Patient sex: M
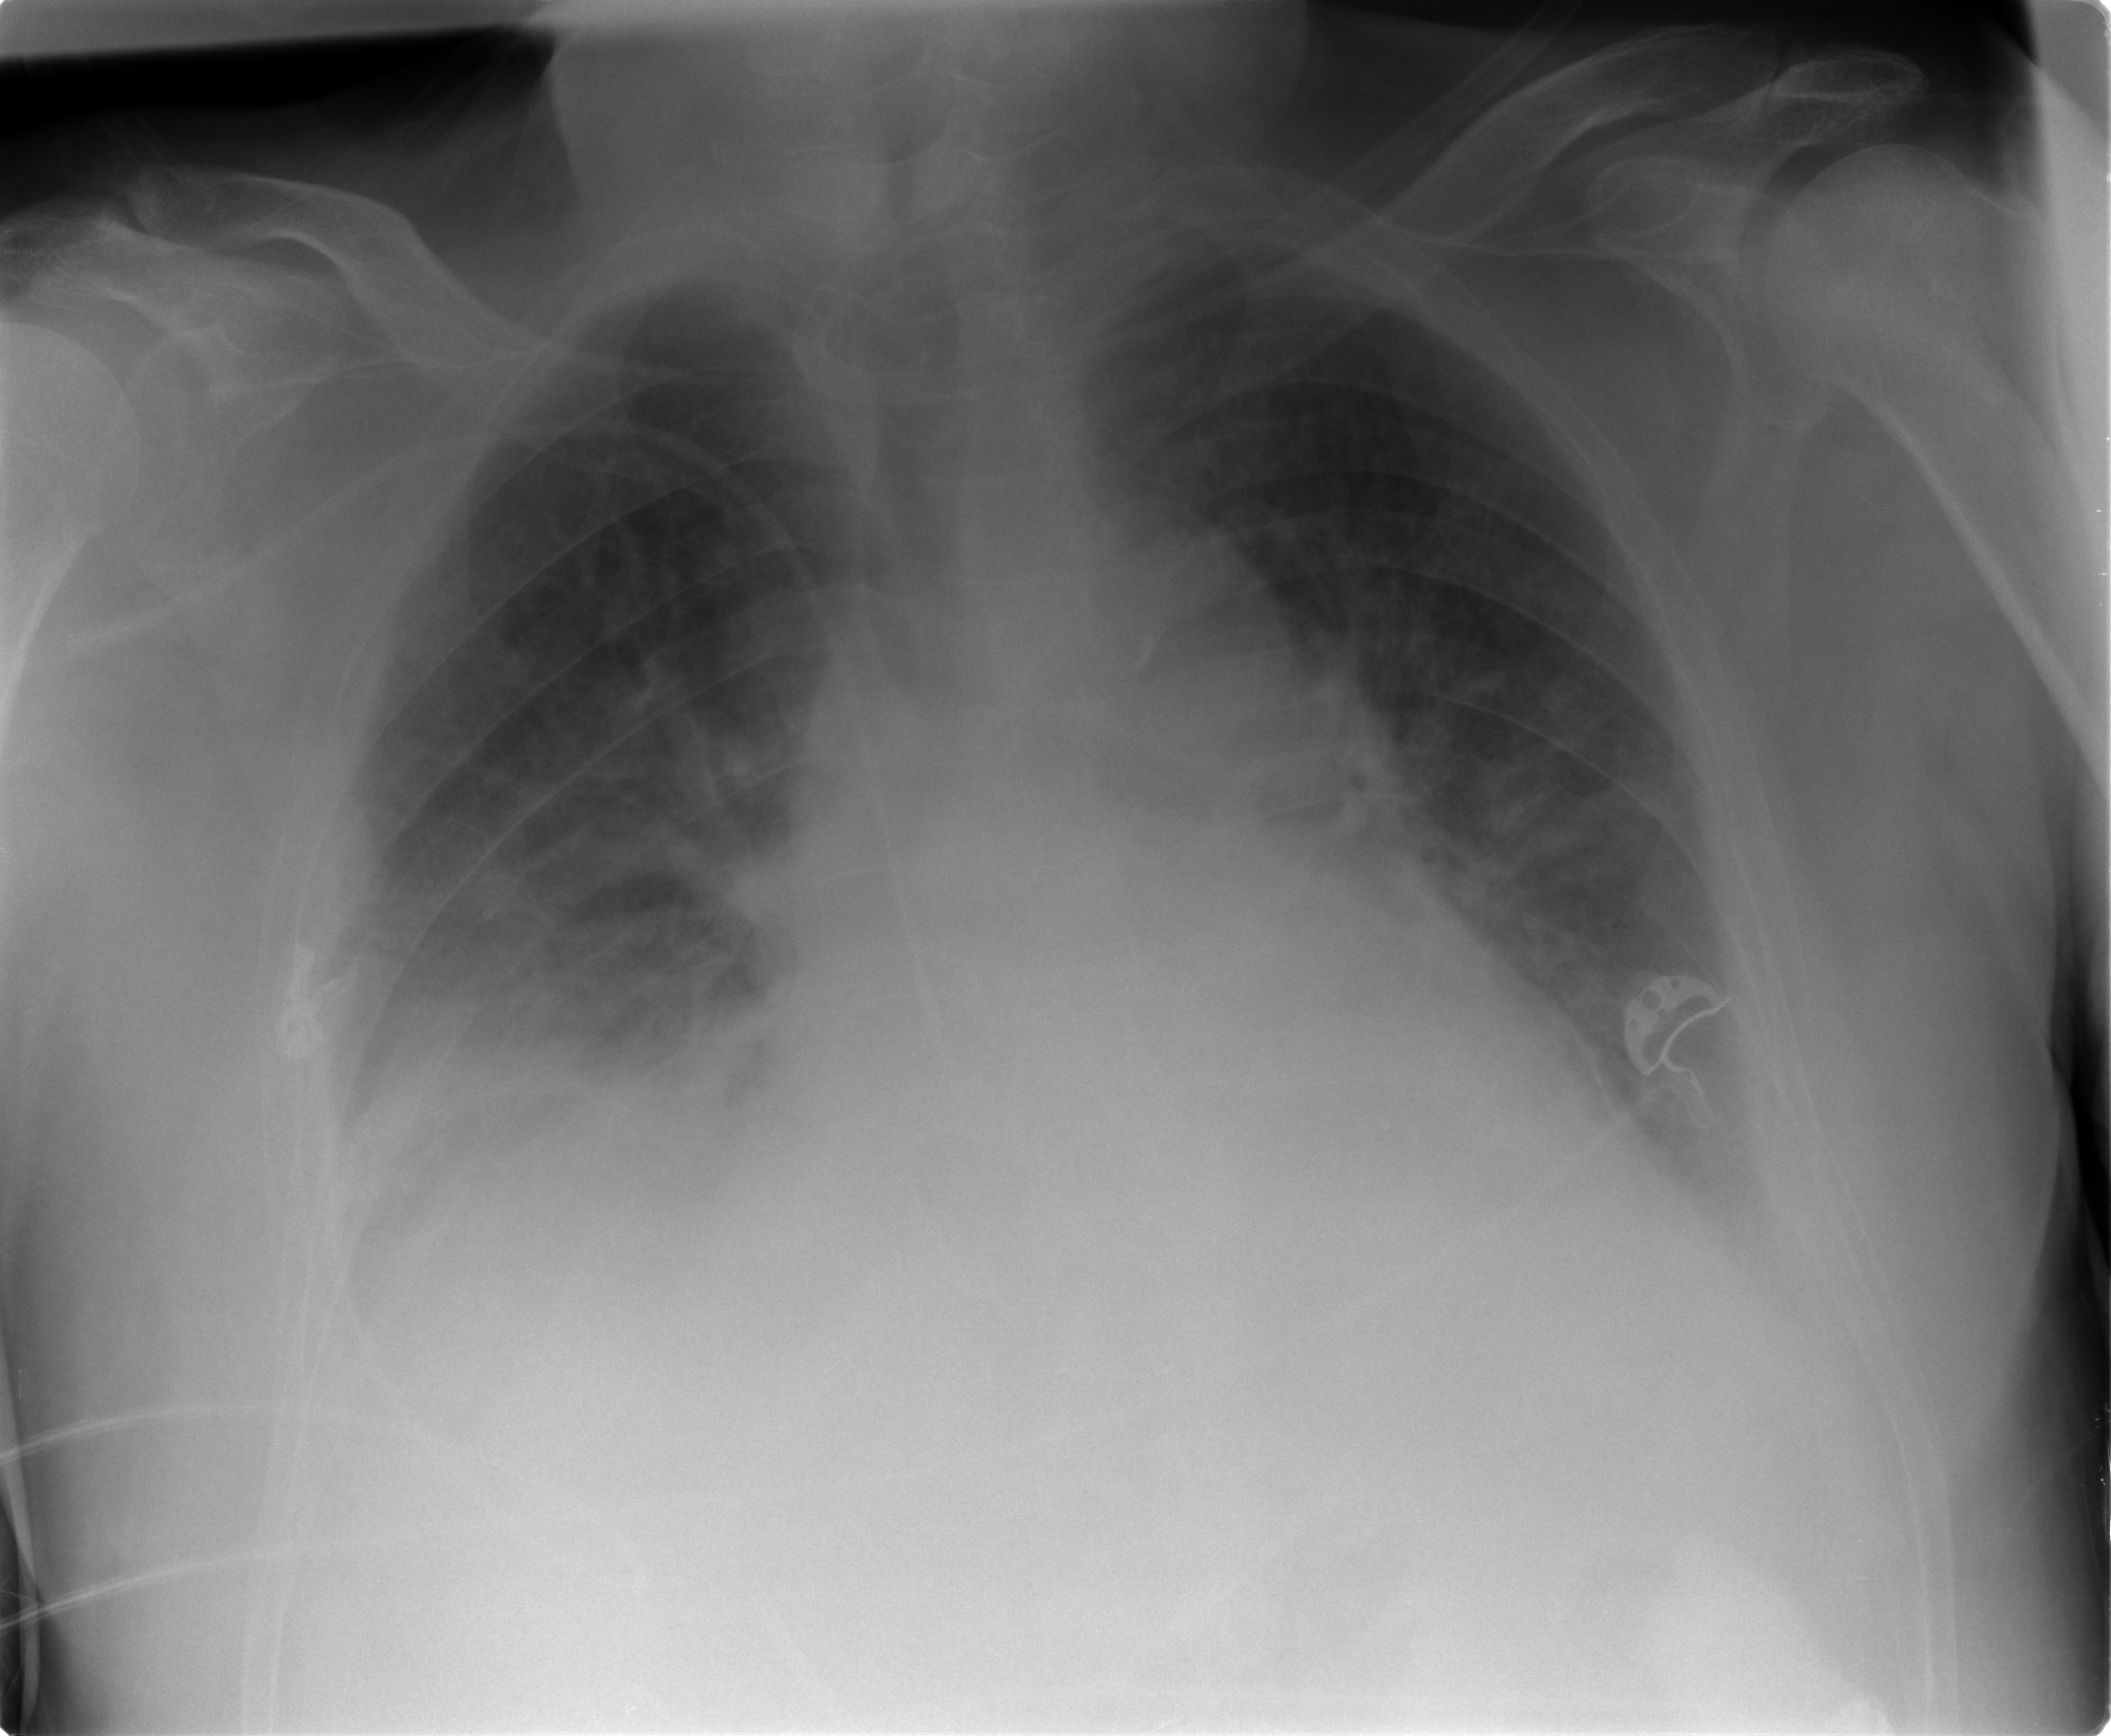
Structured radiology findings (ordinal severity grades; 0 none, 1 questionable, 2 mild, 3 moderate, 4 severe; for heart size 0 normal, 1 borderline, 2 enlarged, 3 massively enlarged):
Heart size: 2
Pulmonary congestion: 3
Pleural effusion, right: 3
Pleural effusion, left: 3
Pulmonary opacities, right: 2
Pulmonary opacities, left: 2
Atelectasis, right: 3
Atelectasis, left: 2